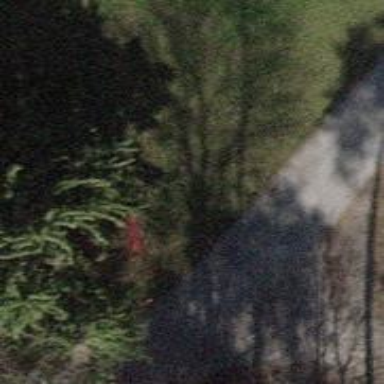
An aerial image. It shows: Red bench.